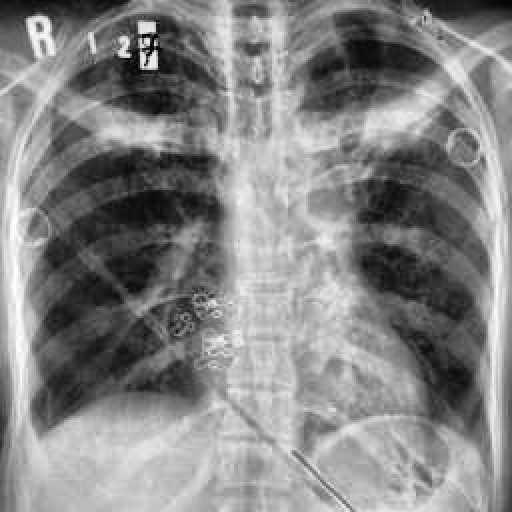
Finding: TUBERCULOSIS